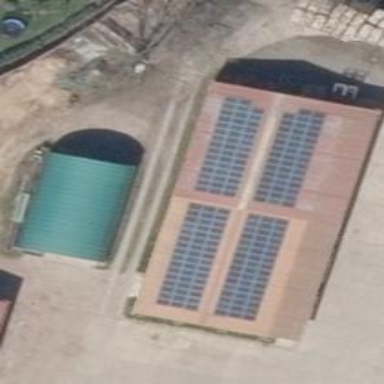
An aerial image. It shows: Solar-powered generator using photovoltaic technology. This small installation generates electricity through solar photovoltaic panels.